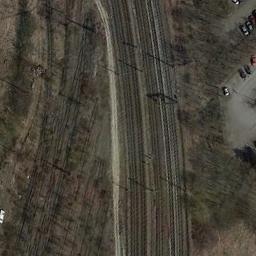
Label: railway